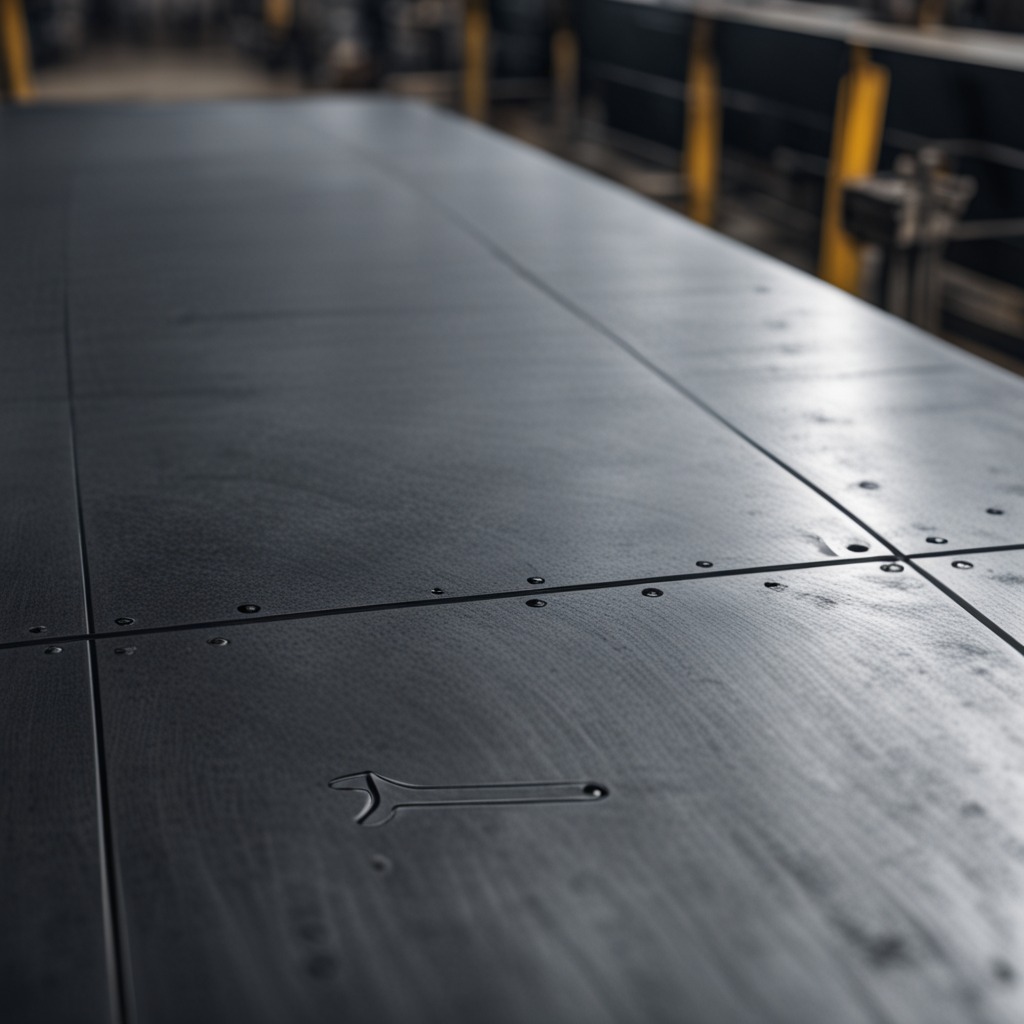
A wrench is lying on the cold steel table in the mining workshop.